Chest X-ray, AP view. Patient: 57 years old, sex M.
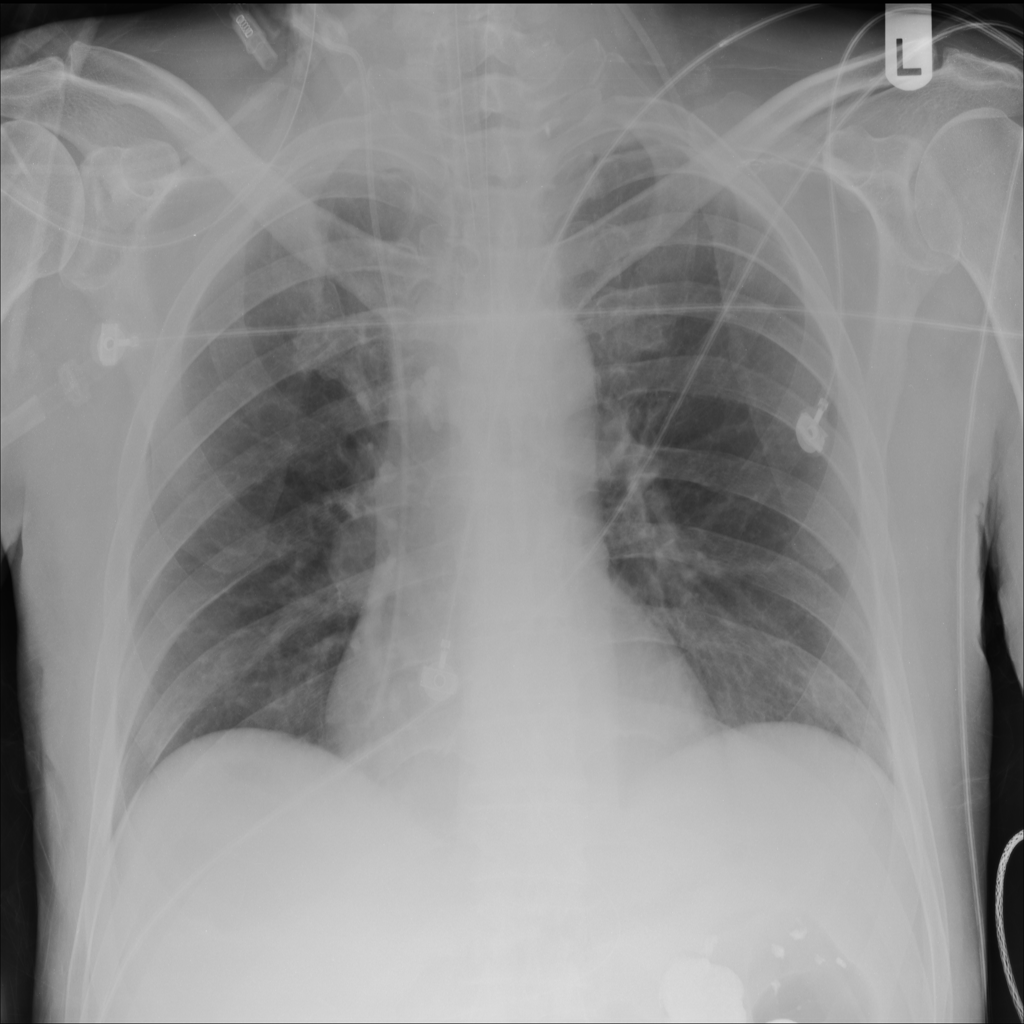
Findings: Atelectasis, Infiltration